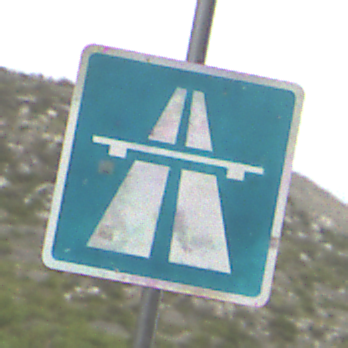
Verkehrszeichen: Autobahn
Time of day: Midday
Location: Outdoor (Nature)
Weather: Overcast
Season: NotSpecified
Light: Natural